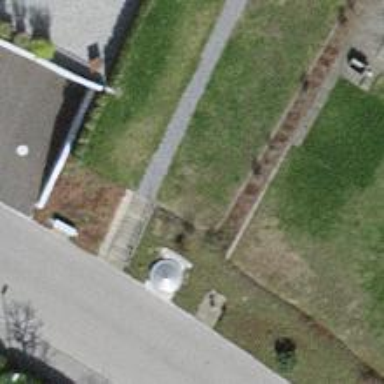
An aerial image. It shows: Concrete steps with ramp.